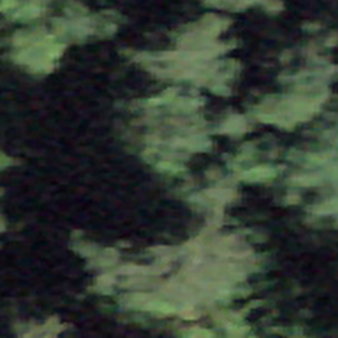
Label: other